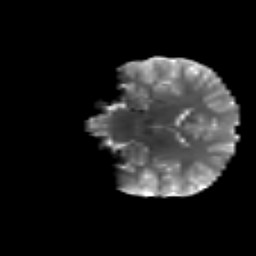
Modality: T2w
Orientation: coronal
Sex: male
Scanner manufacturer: siemens
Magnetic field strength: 3 T
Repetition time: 5 s
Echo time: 0.071 s